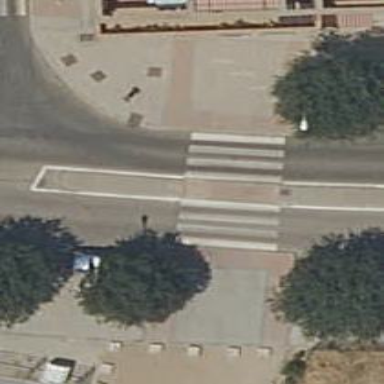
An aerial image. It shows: Uncontrolled road crossing.